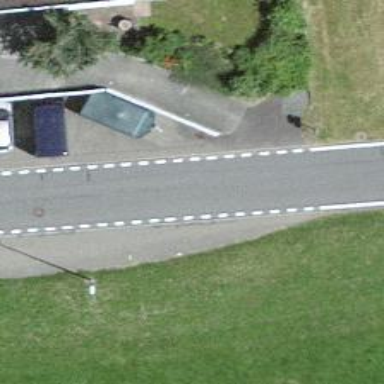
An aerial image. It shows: Bus stop with platform for public transport.